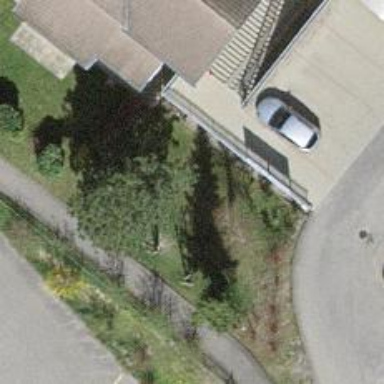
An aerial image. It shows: Post box is visible.